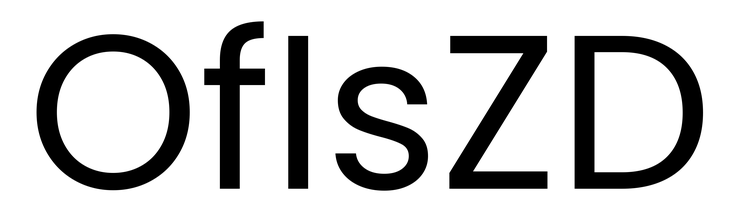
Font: Poppins-Regular